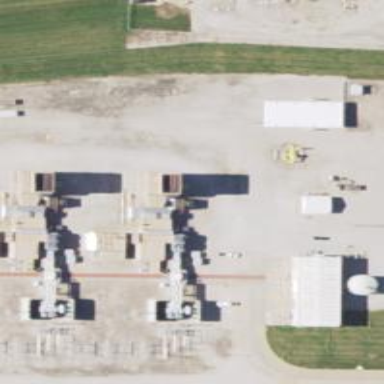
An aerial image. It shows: Gas turbine generator.